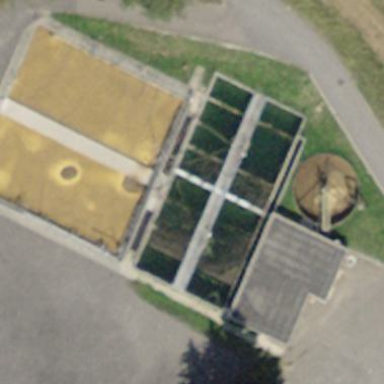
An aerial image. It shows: Image of wastewater.